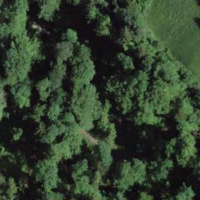
EUNIS habitat code: 41
Species observed at this site:
Caltha palustris